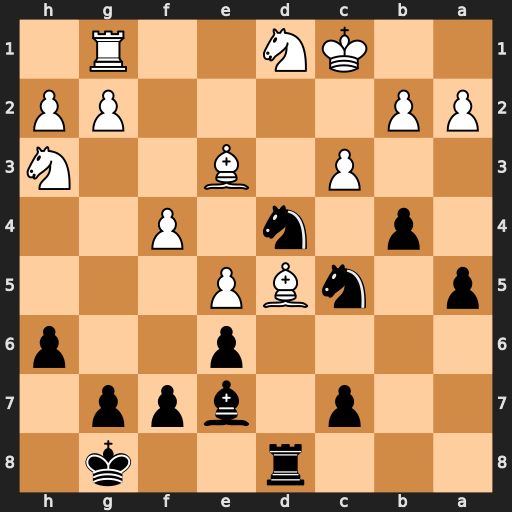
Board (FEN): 3r2k1/2p1bpp1/4p2p/p1nBP3/1p1n1P2/2P1B2N/PP4PP/2KN2R1
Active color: b
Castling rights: -
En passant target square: -
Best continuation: Ne2+ Kc2 Nxg1